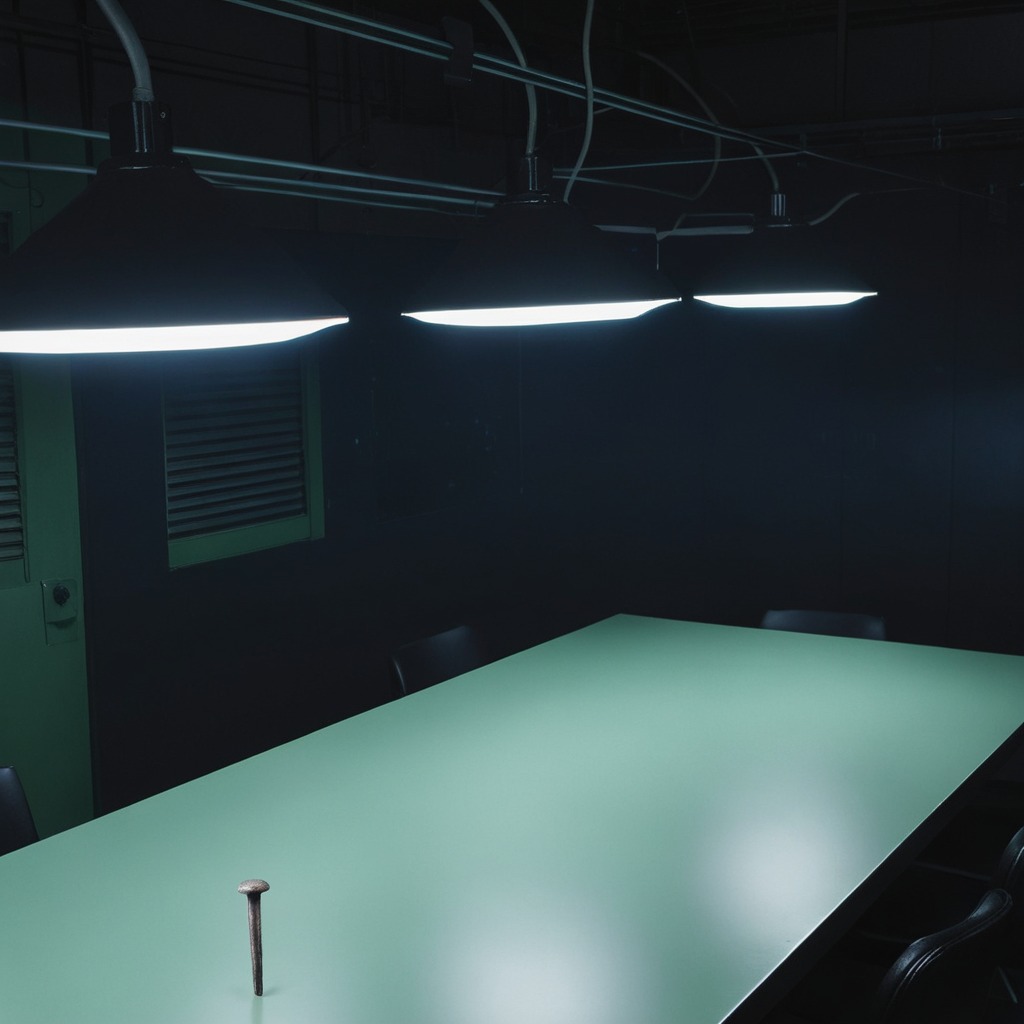
An iron nail is lying on a clean empty table in a railway signal maintenance room.